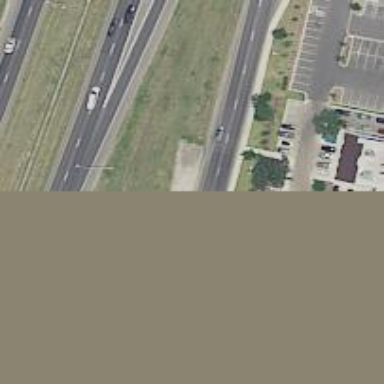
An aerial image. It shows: Secondary road with asphalt surface and frontage road.